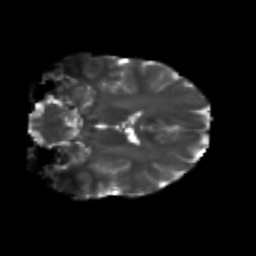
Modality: T2w
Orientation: coronal
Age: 26
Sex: male
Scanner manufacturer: siemens
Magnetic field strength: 3 T
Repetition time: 3.5 s
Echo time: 0.104 s